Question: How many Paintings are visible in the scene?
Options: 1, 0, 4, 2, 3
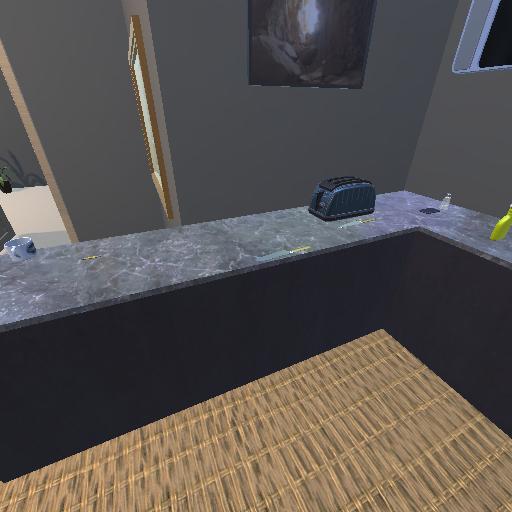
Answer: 1